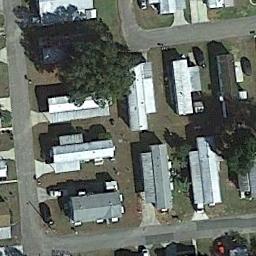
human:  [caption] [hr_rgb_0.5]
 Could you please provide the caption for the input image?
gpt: There are three rows of mobile homes .

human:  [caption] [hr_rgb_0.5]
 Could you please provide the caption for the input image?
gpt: Many buildings of different shapes and sizes are in mobile home parks .

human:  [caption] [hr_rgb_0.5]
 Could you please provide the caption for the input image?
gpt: The mobile home park has some mobile homes on the grass and some roads go through the mobile home park .

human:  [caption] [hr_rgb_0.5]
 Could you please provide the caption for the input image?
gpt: The mobile home park is on the bare land next to the road .

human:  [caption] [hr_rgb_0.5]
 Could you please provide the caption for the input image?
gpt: There are some gray and white buildings in the mobile home park .